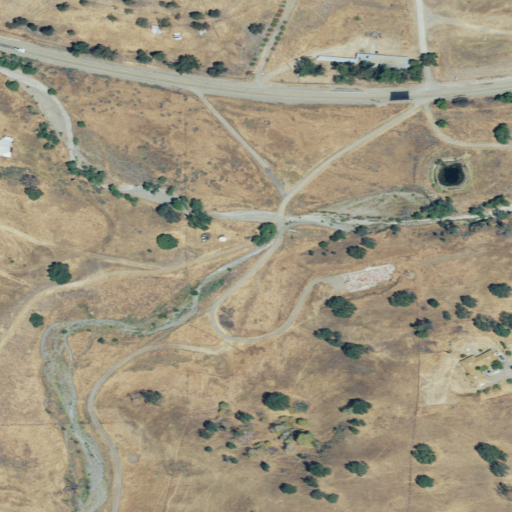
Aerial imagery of valley in California named Mitchell Ravine containing grassland, open development, herbaceous wetlands, low intensity development, and mixed forest